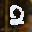
Label: 2